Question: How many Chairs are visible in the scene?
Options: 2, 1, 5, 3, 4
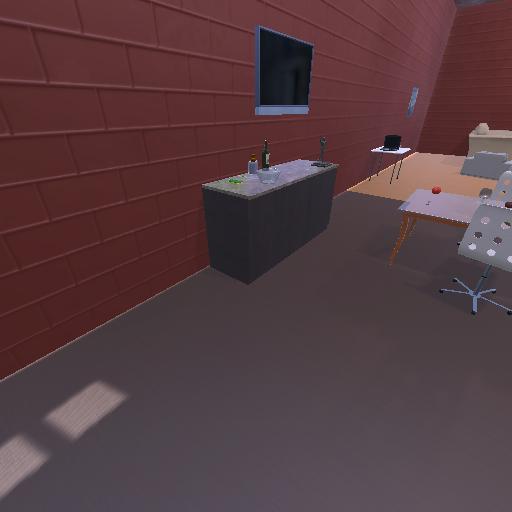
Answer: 2